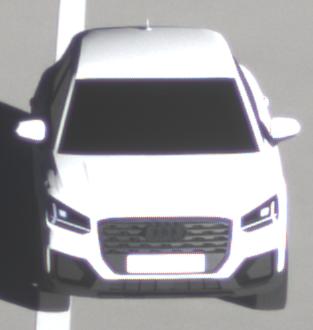
Make: Audi
Model: Q2
Model produced from: 2016
Model produced until: 2020
Doors: 5
Color: white
Road condition: dry road
Daytime: sunrise or sunset
Contrast: high contrast